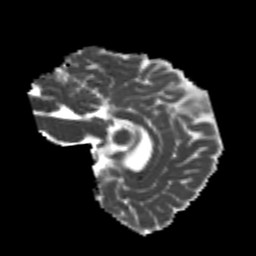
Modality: MD
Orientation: sagittal
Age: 22
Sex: female
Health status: healthy
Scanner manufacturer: philips
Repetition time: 7.389 s
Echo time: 0.08599 s